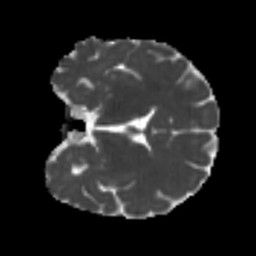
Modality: MD
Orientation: coronal
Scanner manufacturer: siemens
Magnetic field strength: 3 T
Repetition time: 4 s
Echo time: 0.0594 s